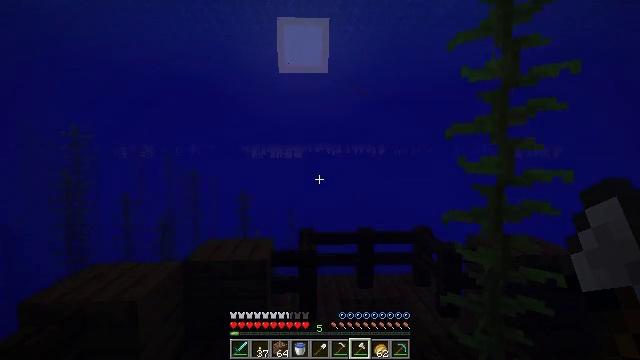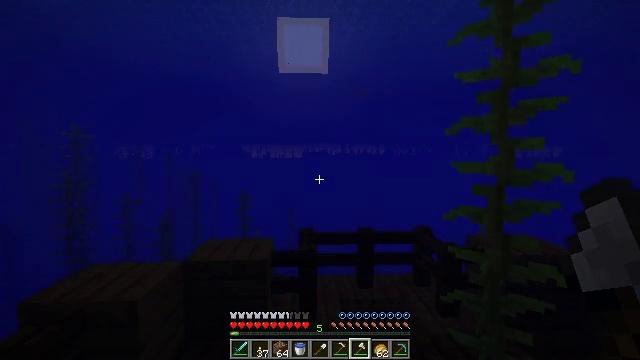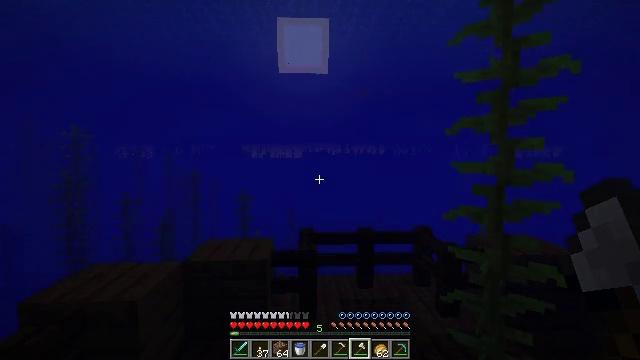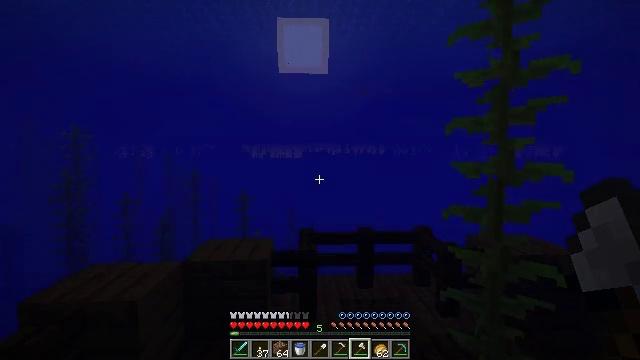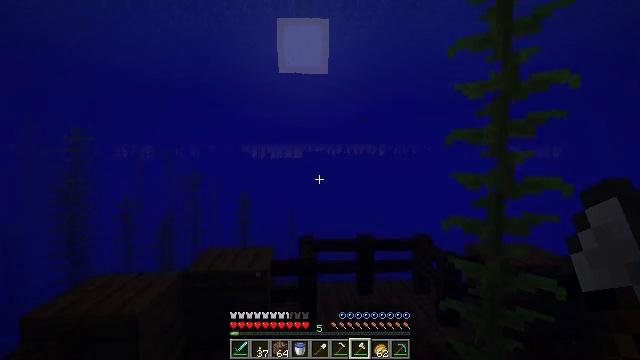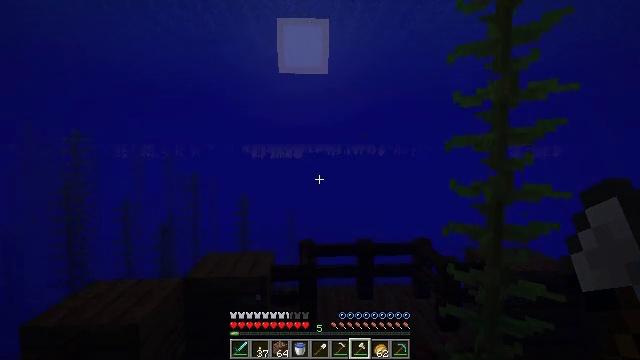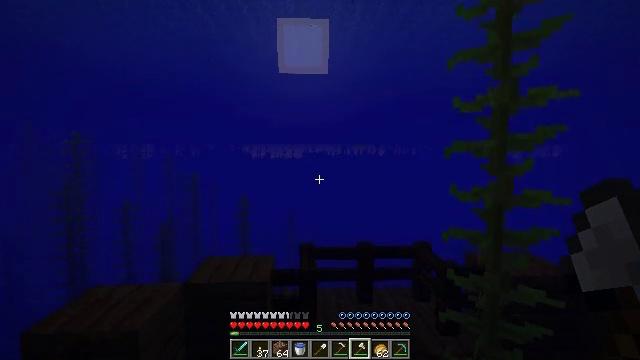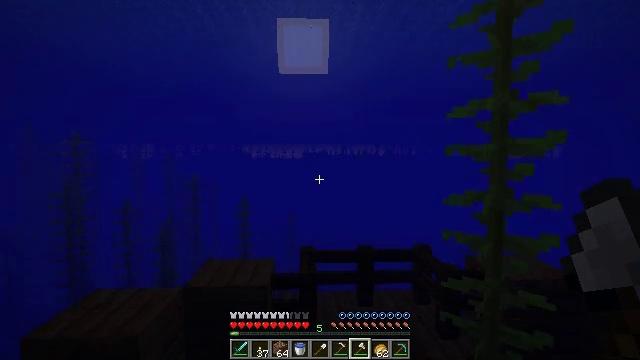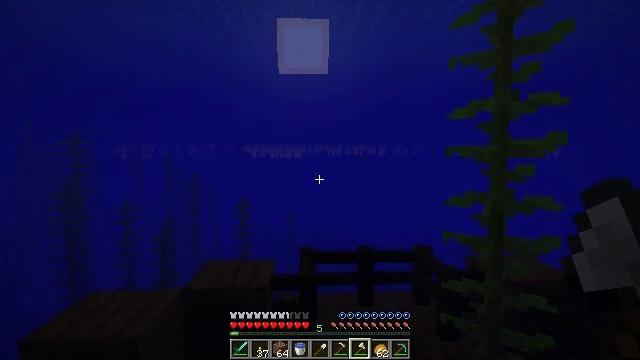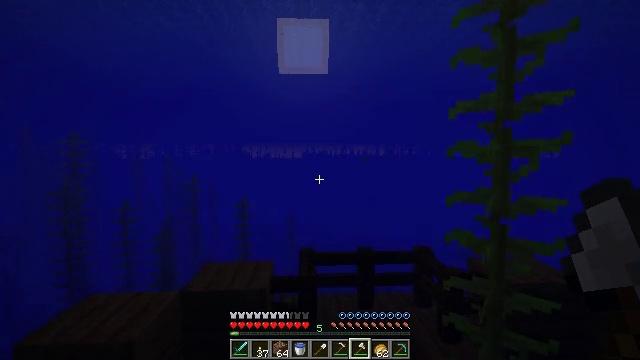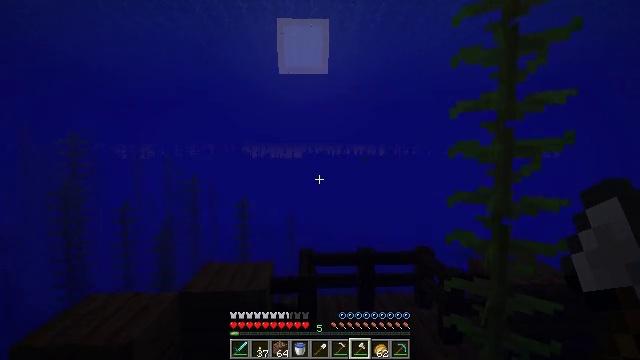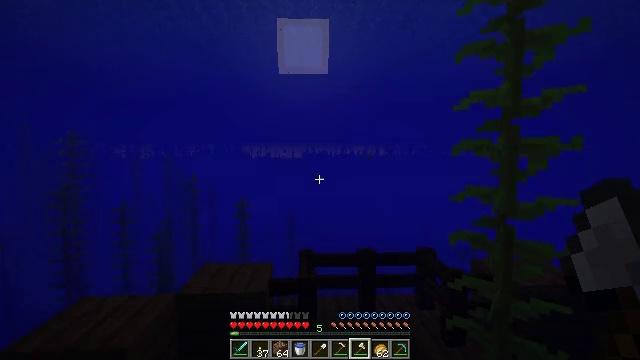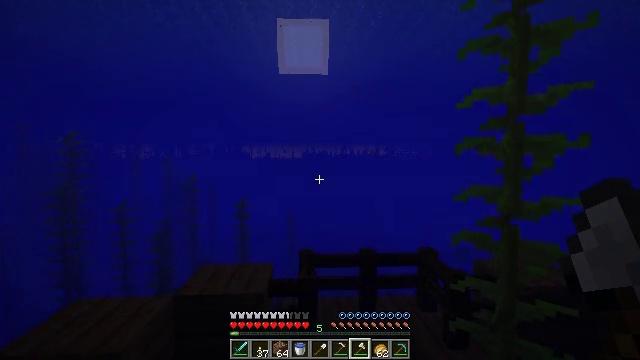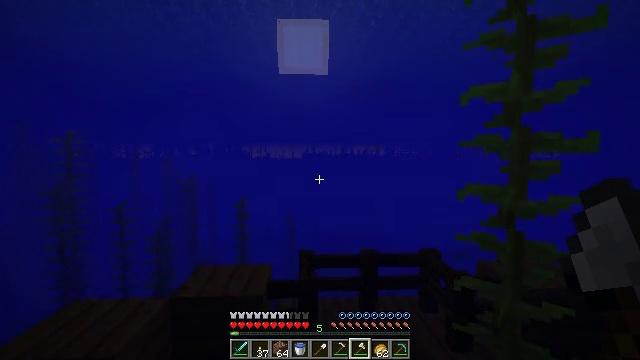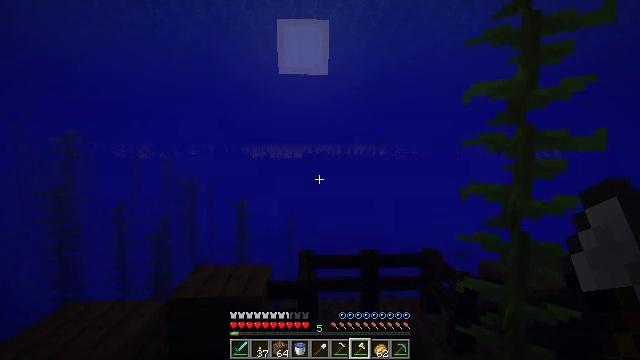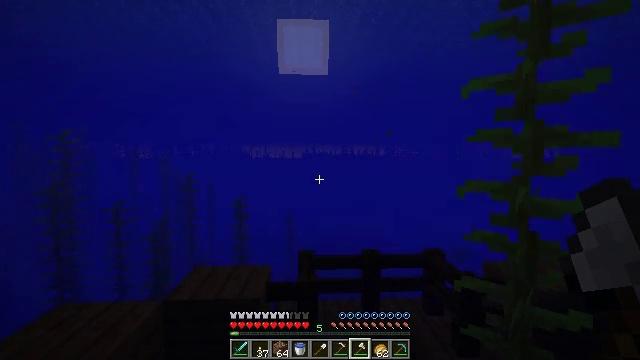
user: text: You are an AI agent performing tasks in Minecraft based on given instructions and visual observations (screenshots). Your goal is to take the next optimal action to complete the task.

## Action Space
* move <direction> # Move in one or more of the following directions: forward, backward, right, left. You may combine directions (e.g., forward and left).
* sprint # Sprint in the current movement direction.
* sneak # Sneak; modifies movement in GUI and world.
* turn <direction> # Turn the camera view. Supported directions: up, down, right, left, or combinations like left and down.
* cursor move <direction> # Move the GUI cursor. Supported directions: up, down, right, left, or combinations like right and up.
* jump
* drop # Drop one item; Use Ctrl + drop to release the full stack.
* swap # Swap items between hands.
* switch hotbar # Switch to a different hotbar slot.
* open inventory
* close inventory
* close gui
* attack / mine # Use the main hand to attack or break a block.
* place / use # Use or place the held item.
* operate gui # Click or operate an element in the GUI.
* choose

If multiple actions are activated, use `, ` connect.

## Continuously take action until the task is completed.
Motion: motion action
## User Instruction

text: Gather dark oak slab from the structure.
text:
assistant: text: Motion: sneak
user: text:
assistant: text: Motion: sneak
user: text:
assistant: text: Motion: no_op
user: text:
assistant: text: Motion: no_op
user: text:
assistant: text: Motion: no_op
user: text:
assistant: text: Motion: no_op
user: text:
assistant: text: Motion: move forward
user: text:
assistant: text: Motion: move forward
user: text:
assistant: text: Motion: move forward
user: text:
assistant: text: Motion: move forward
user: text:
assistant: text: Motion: move forward
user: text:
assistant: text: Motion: move forward
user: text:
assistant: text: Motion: move forward
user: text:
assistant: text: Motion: move forward
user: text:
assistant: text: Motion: no_op
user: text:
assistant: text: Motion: no_op
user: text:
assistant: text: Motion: no_op
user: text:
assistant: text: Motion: no_op
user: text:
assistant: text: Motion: no_op
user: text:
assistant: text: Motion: no_op
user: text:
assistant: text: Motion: no_op
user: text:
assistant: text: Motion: no_op
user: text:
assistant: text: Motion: no_op
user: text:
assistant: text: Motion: no_op
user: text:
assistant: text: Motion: no_op
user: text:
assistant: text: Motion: no_op
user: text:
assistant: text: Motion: no_op
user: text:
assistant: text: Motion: no_op
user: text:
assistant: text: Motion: no_op
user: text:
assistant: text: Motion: no_op